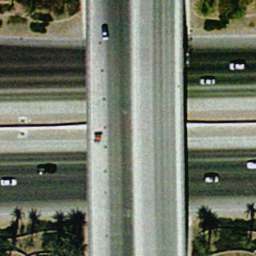
Label: overpass